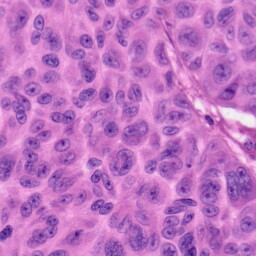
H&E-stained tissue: Skin